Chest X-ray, AP view. Patient: 25 years old, sex M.
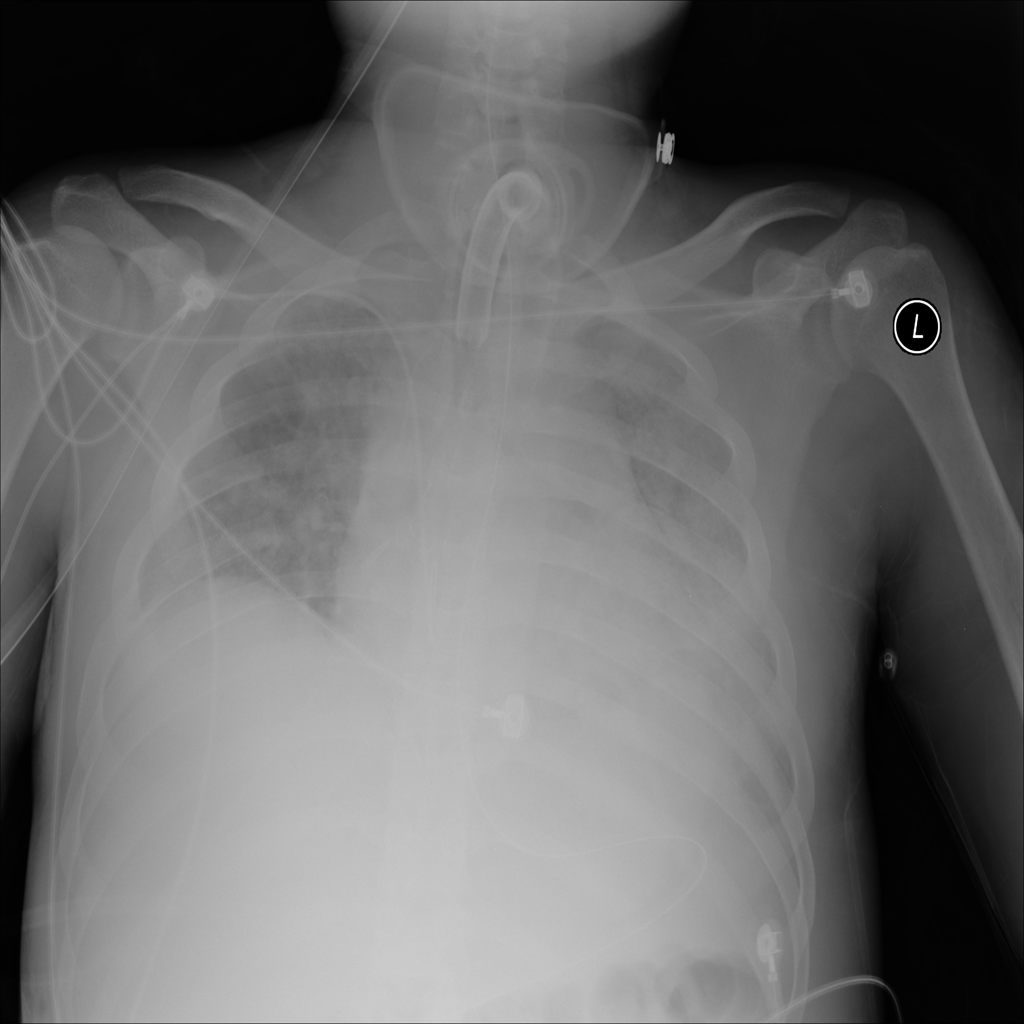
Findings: Infiltration